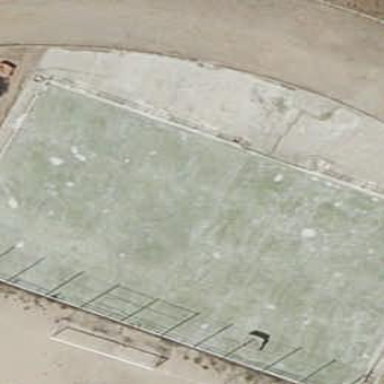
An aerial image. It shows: Basketball court located in leisure land pitch.